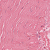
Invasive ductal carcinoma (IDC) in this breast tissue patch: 0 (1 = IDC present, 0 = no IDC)